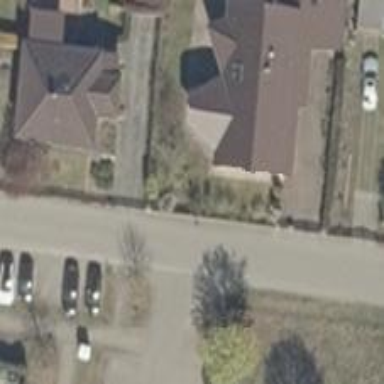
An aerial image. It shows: Residential road with sidewalks on both sides.